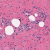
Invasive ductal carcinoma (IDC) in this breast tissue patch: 0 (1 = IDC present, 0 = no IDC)